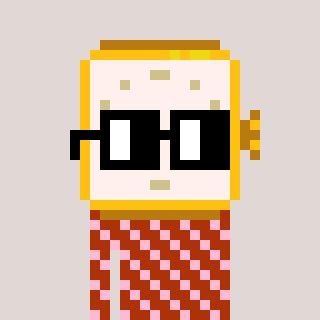
a pixel art character with square black glasses, a watch-shaped head and a hotbrown-colored body on a warm background